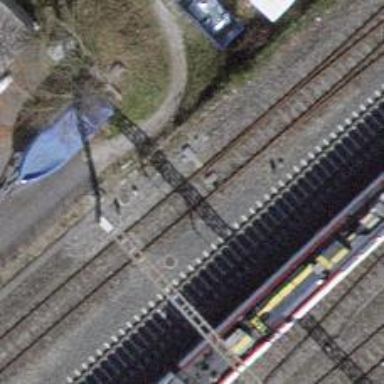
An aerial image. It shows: Railway switch.